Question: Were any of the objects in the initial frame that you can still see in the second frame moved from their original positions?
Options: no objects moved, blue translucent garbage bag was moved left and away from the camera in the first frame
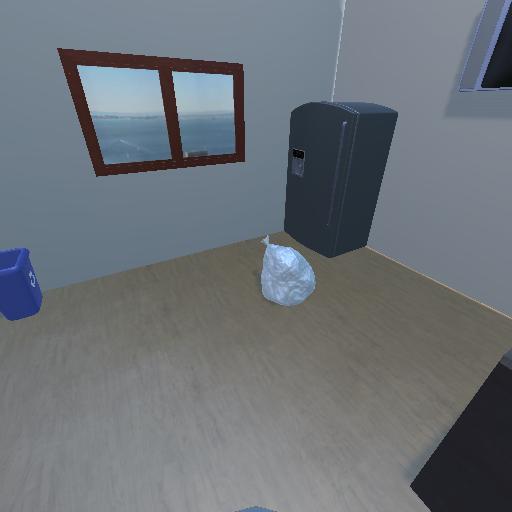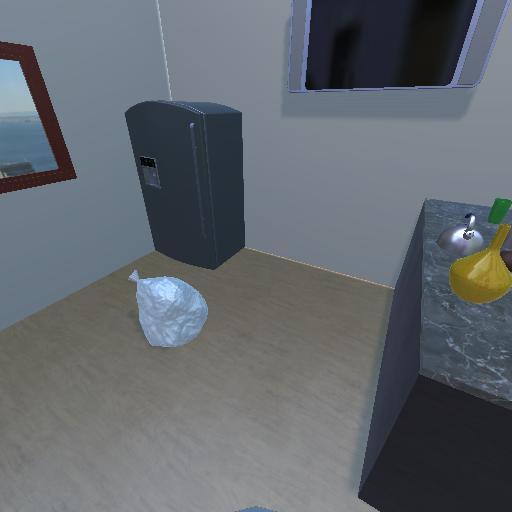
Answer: no objects moved